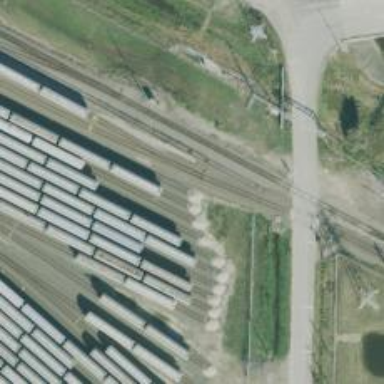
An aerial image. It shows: Unused railway yard.